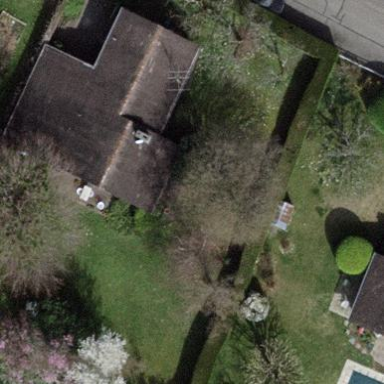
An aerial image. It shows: Garden surrounded by fence.